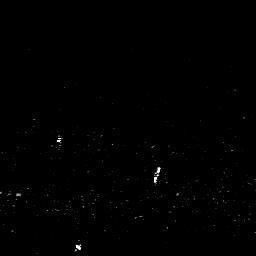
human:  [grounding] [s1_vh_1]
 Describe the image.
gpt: In the satellite image, there is  <ref>1 small ship </ref> <box>[[58, 63, 63, 71, 0]]</box> located at center.